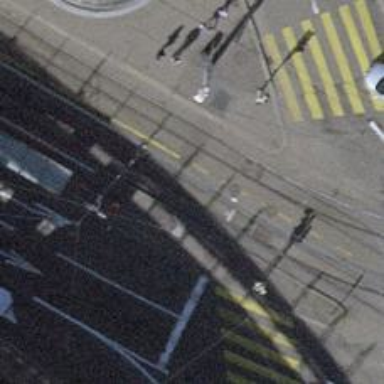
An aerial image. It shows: Tram stop for light rail with stop position for public transport.